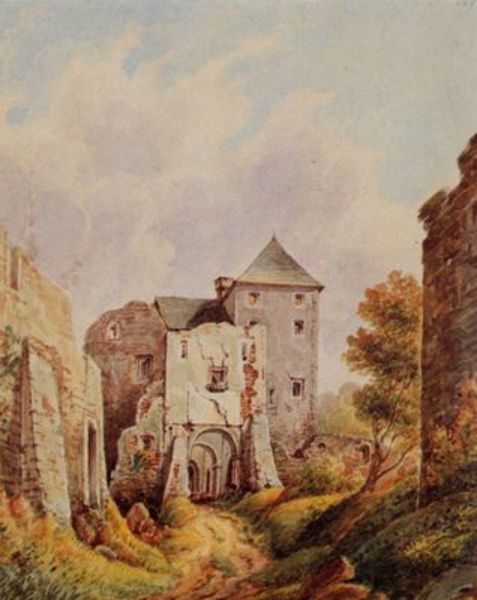
Titel: Runding, Burgruine - Innenhof
Künstler: Christian Ludwig Boesner
Standort: Regensburg
Institution: Stadtmuseum
Schlagwörter: baum, blau, blätter, dunkel, felsen, gemälde, himmel, laub, schatten, weiß, wolken, aquarell, bäume, dreieck, gelb, grün, impressionismus, landschaft, ocker, stadt, äste, braun, fenster, grau, hell, licht, orange, pfeiler, schwarz, strasse, stützen, tür, zeichnung, dach, gras, haus, rasen, rot, schloss, weg, wiese, wolke, beige, malerei, wand, architektur, stein, steine, bild, öl, erde, hügel, natur, stamm, zweige, büsche, kirche, pfad, sträucher, boden, gold, pflanzen, rosa, kamin, schornstein, turm, hellblau, ansicht, bogen, fassade, gasse, türen, furchen, fels, hang, risse, dächer, giebel, mauer, lila, violett, backstein, herbst, pilaster, böschung, romantik, spitz, durchgang, menschenleer, tor, zinnen, bögen, wände, eingang, reste, ruine, burg, kreuz, himmeö, festung, mauerwerk, ruinen, portal, tore, öffnung, bröckeln, efeu, pforte, putz, mauern, romantisch, sturz, graben, stadtmauer, einfahrt, etagen, wegrand, hohlweg, stockwerke, herbstlich, ruinös, verfallen, säulengang, burgruine, burgtor, durchfahrt, torbögen, strebewerk, spitzdach, strebepfeiler, lau, burganlage, wachturm, stützmauern, beschädigt, überreste, luken, festungsmauer, mauerreste, olken, abgebrochen, baufällig, mauerrest, landschaft#, reuz, burg#